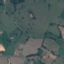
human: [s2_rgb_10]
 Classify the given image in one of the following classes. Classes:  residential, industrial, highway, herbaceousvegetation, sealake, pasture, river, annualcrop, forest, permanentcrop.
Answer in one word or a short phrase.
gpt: Pasture